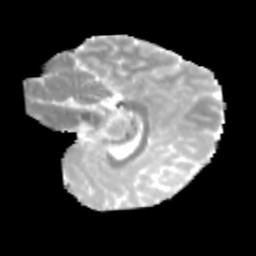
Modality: MD
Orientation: sagittal
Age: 12
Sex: female
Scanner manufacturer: siemens
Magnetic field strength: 3 T
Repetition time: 3.8 s
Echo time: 0.07 s